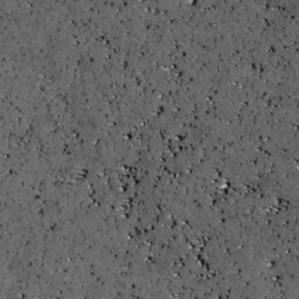
Label: non_frost